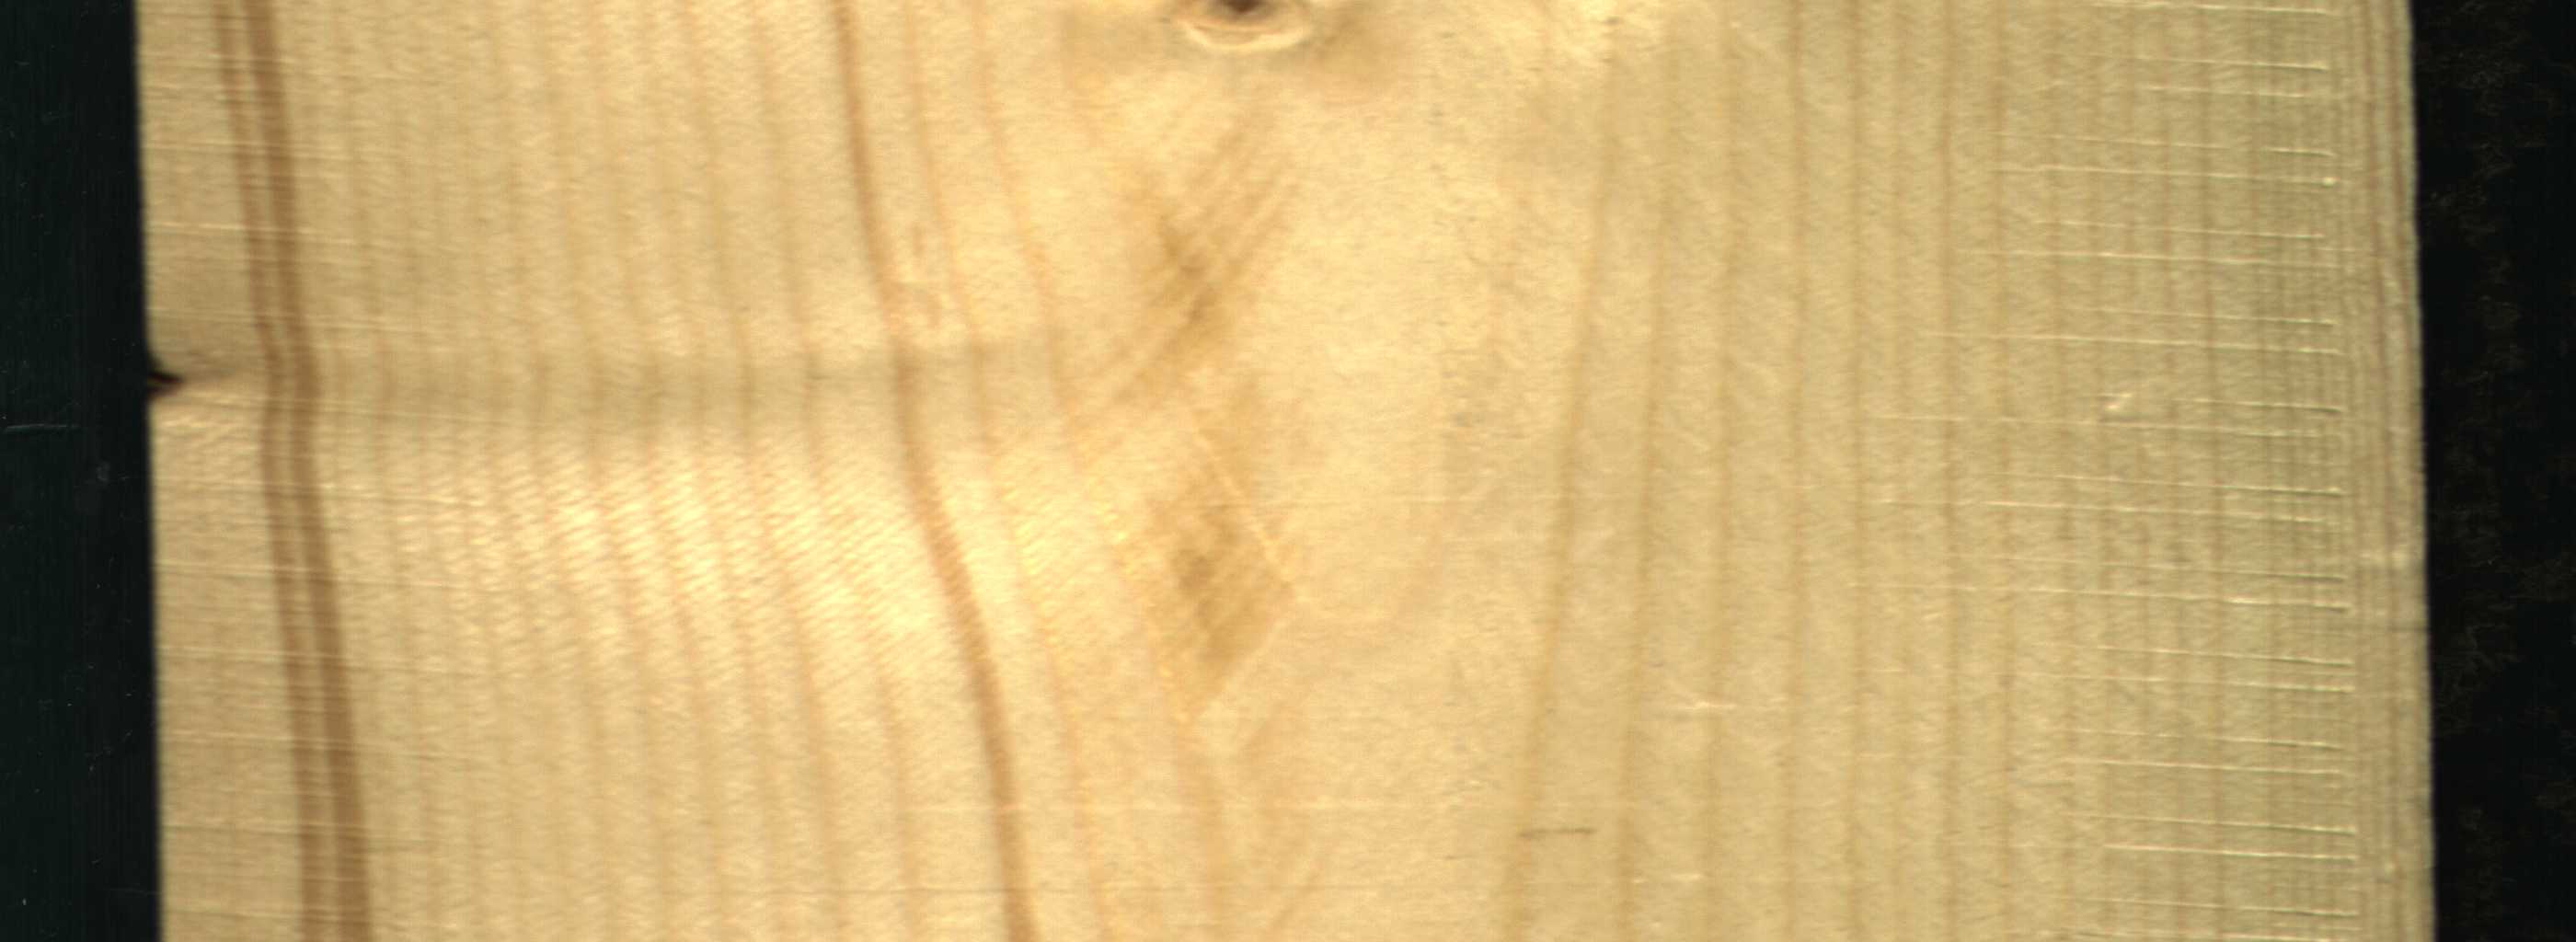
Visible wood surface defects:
Quartzity
Dead_Knot
Live_Knot